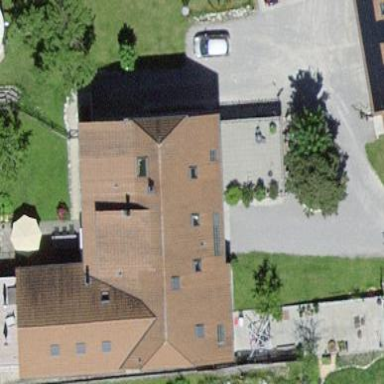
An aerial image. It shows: Residential building.